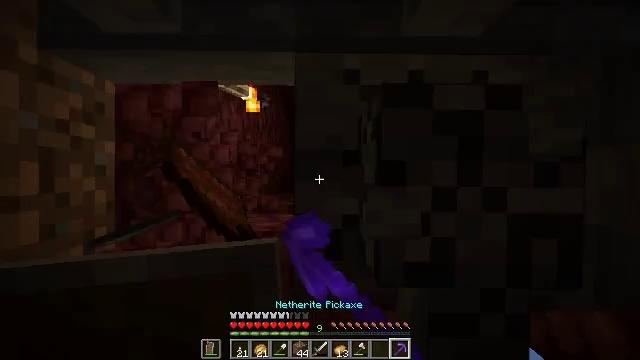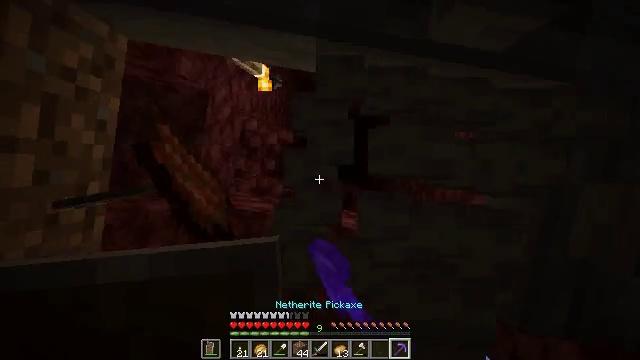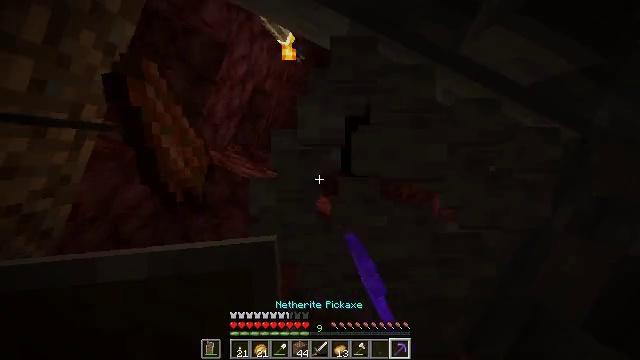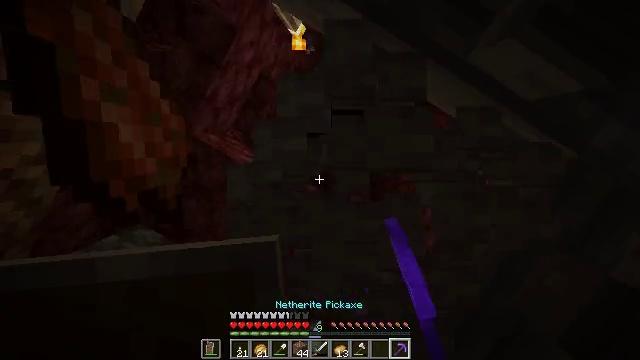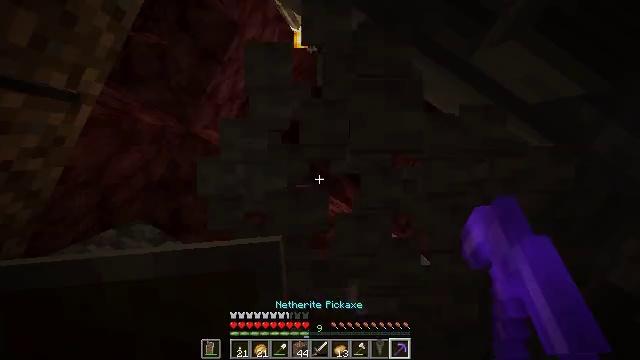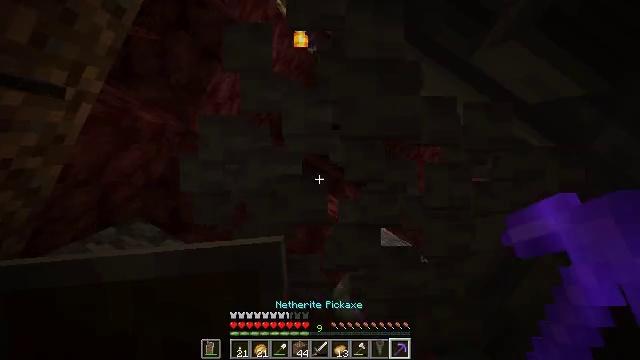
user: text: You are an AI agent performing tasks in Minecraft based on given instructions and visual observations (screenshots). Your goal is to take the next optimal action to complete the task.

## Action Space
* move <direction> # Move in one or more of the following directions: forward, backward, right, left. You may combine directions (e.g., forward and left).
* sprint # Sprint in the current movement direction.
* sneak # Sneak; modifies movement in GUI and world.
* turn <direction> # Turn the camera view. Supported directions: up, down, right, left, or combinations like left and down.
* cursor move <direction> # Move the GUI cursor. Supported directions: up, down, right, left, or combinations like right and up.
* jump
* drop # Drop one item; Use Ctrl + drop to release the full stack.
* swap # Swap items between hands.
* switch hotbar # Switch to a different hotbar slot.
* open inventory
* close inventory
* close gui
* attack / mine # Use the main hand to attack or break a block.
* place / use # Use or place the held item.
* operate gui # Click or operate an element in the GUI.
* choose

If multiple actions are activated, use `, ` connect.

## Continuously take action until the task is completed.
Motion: motion action
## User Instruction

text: Mine the hopper to collect it.
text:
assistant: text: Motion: turn right and down, attack / mine
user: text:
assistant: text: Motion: turn right and down, attack / mine
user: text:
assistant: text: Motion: turn right and down, attack / mine
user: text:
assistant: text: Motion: turn right, attack / mine
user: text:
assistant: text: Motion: attack / mine
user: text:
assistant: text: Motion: attack / mine